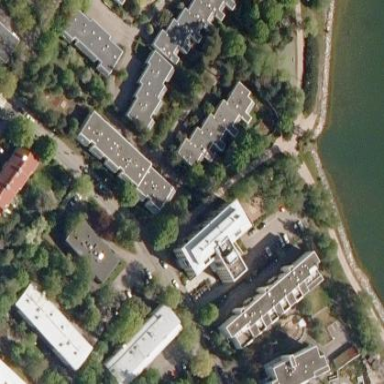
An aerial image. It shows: Flat-roofed terrace building.